Interaction volume radius: 5 \u00c5
Interaction volume height: 25 \u00c5
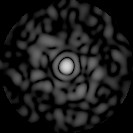
Disorder parameter: 0.7906